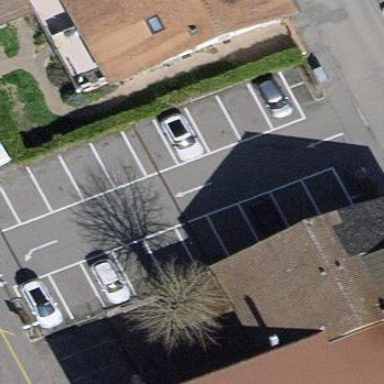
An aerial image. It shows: Parking area with asphalt surface.